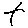
Label: line